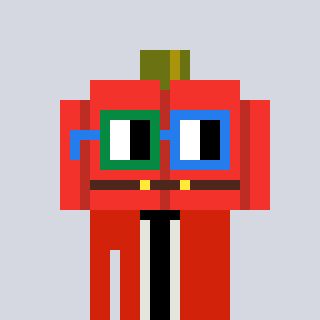
a pixel art character with square green and blue glasses, a pumpkin-shaped head and a red-colored body on a cool background